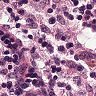
Metastatic tissue present: no